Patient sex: M
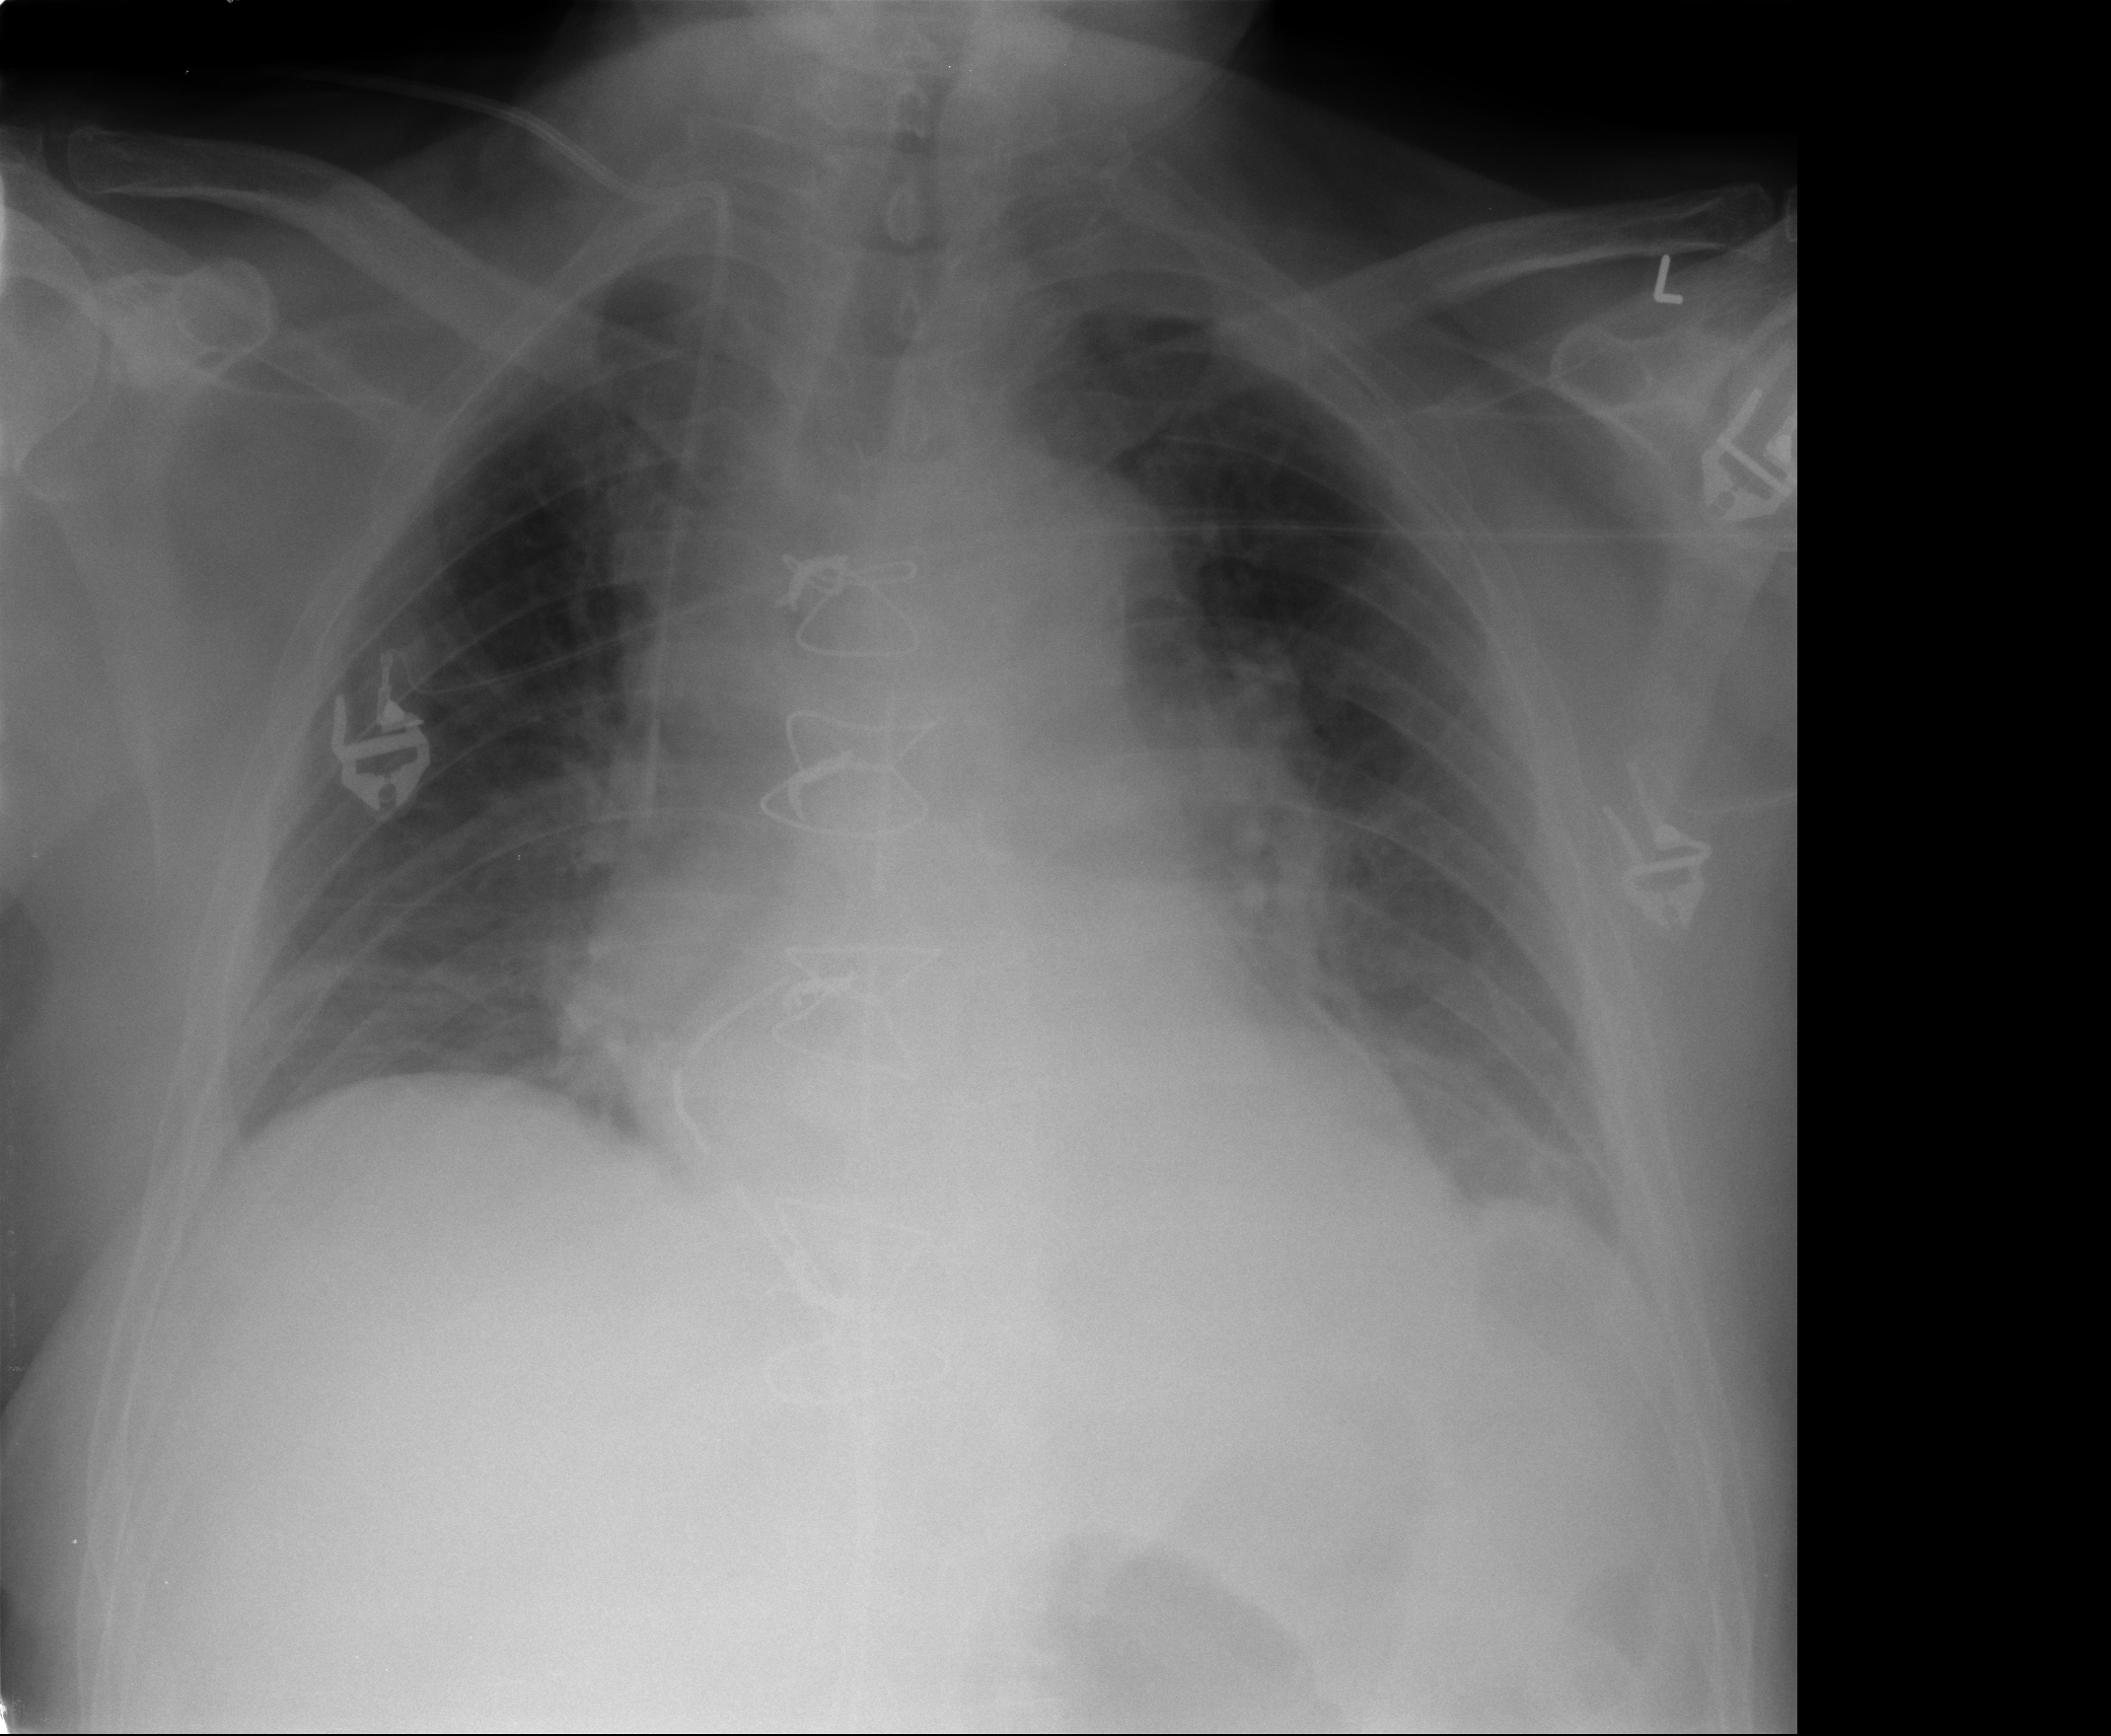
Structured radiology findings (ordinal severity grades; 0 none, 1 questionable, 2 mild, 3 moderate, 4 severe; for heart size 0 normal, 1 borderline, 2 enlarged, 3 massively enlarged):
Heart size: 2
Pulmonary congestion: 1
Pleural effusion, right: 0
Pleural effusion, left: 0
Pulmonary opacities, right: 0
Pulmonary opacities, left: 0
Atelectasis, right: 1
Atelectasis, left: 2